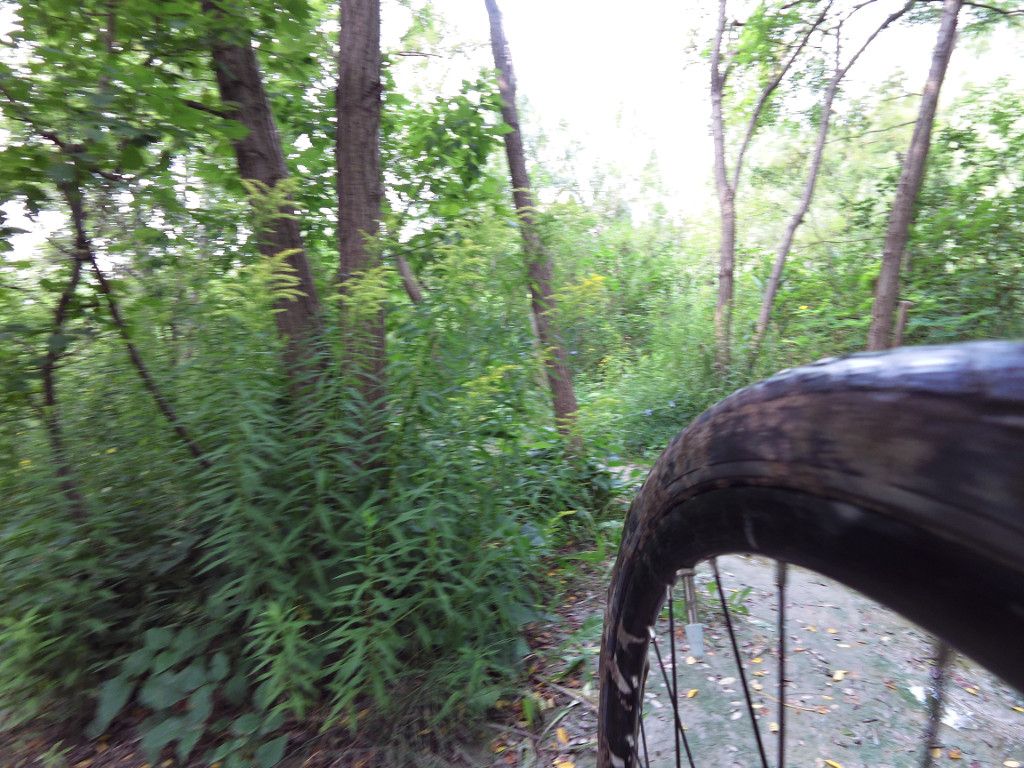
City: toronto